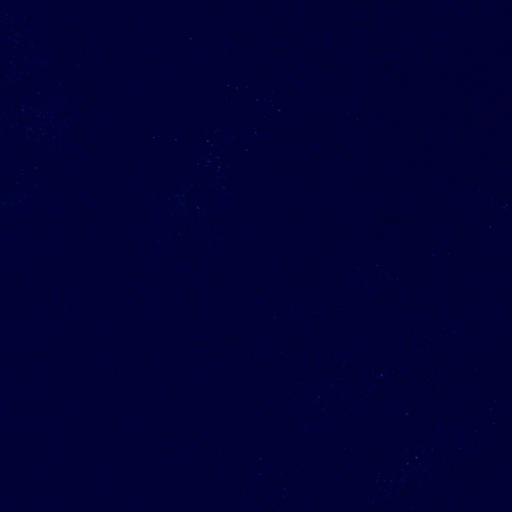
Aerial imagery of bar in New York named Oak Point Shoal containing open water and unknown